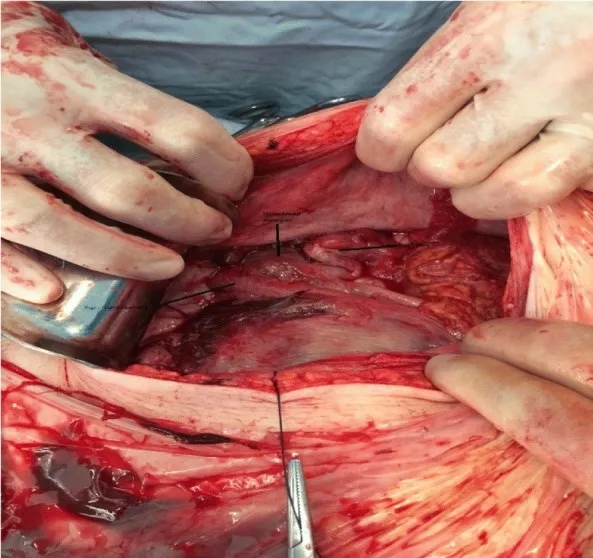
Thrombosed pseudoaneuyrsm seen at Caesarean section.
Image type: medical_photograph (other_medical_photograph)